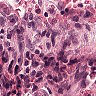
Metastatic tissue present: no